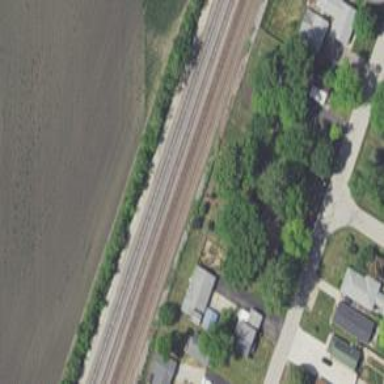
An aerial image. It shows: Railway track.